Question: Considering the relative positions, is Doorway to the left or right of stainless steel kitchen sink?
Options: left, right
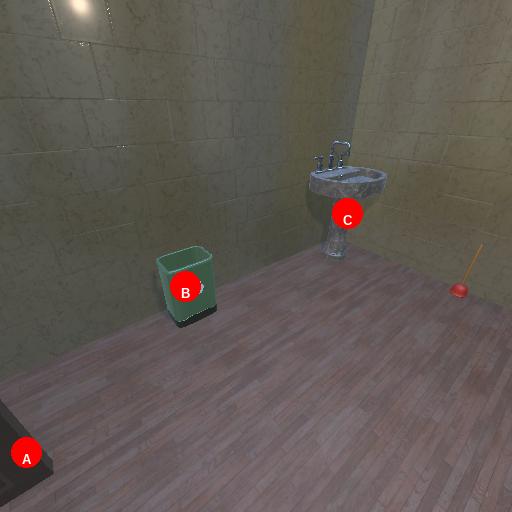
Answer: left